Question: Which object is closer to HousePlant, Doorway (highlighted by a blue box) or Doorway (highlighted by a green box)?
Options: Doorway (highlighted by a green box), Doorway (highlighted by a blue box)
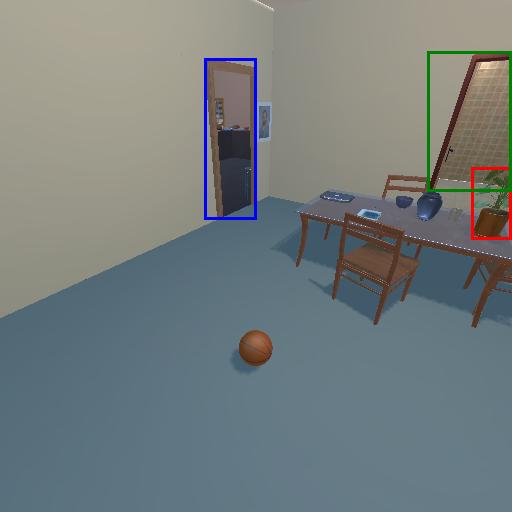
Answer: Doorway (highlighted by a green box)